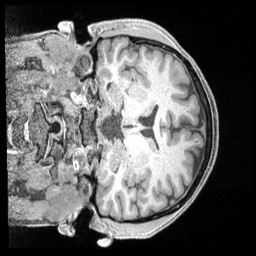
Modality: T1w
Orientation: coronal
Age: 32
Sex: male
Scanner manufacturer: siemens
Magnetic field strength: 3 T
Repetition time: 2 s
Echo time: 0.00211 s